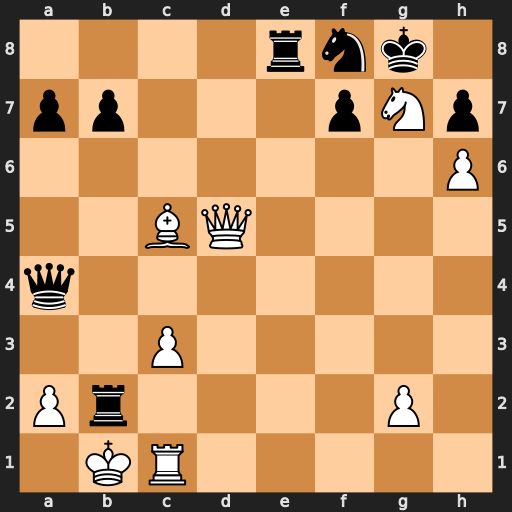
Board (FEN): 4rnk1/pp3pNp/7P/2BQ4/q7/2P5/Pr4P1/1KR5
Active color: w
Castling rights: -
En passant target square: -
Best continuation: Kxb2 Re2+ Ka1 Qb5 Rb1